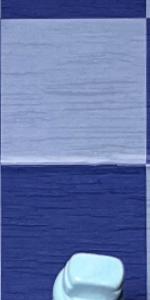
Label: Empty